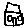
Label: house